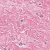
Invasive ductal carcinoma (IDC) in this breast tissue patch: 0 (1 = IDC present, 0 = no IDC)